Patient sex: F
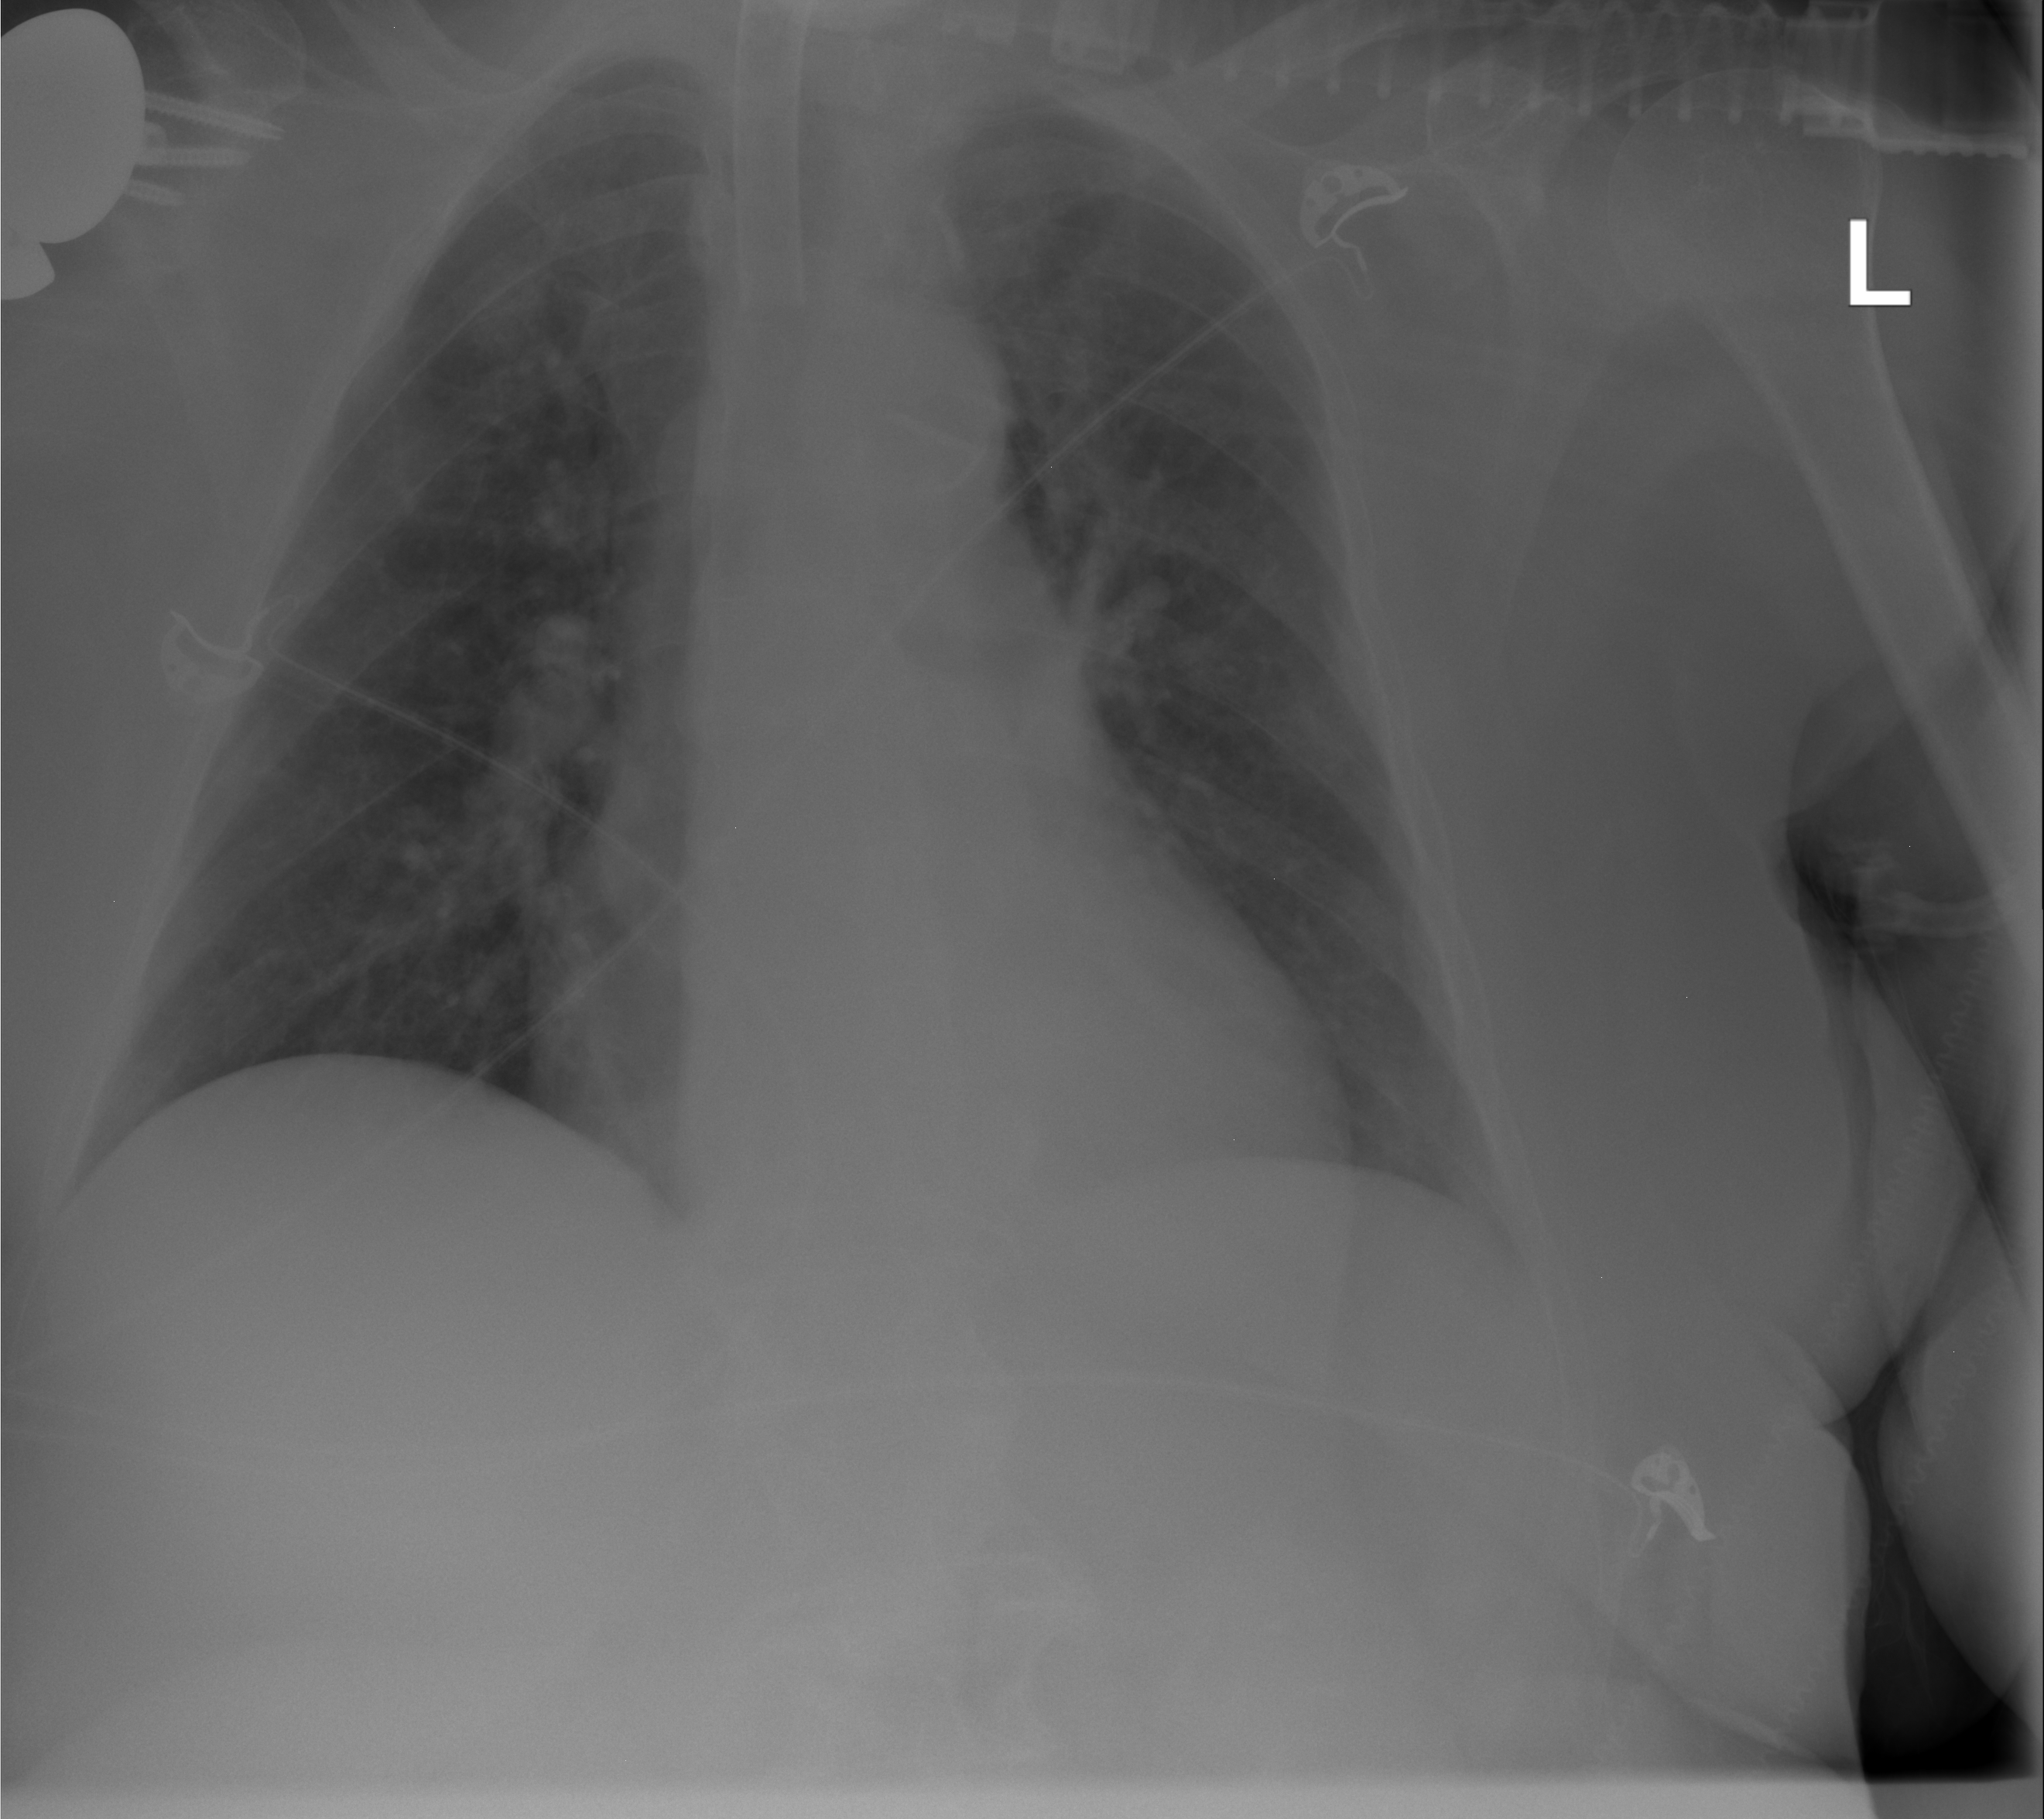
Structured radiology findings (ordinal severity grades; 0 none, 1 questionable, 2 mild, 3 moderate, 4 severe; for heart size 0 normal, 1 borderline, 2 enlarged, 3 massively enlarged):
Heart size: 2
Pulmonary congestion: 2
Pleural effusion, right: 0
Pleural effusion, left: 2
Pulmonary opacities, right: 0
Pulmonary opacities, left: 2
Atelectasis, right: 0
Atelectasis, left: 2